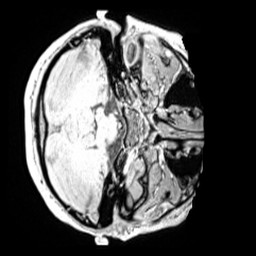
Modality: MP2RAGE
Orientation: axial
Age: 11
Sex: female
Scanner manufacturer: siemens
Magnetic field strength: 3 T
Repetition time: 4 s
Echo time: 0.00299 s